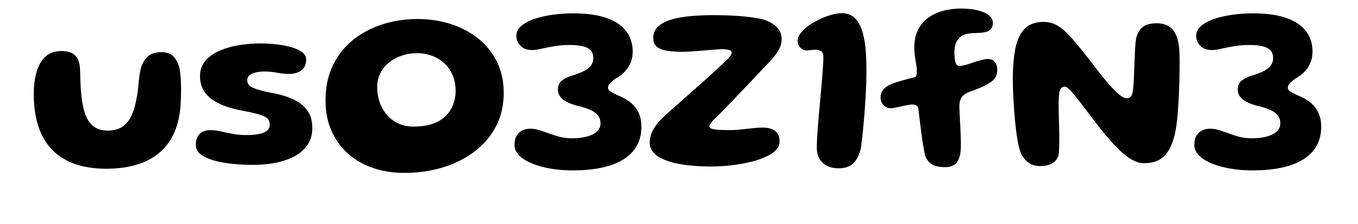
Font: Gluten_SemiBold